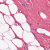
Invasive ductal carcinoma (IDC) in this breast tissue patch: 0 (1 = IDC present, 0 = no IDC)